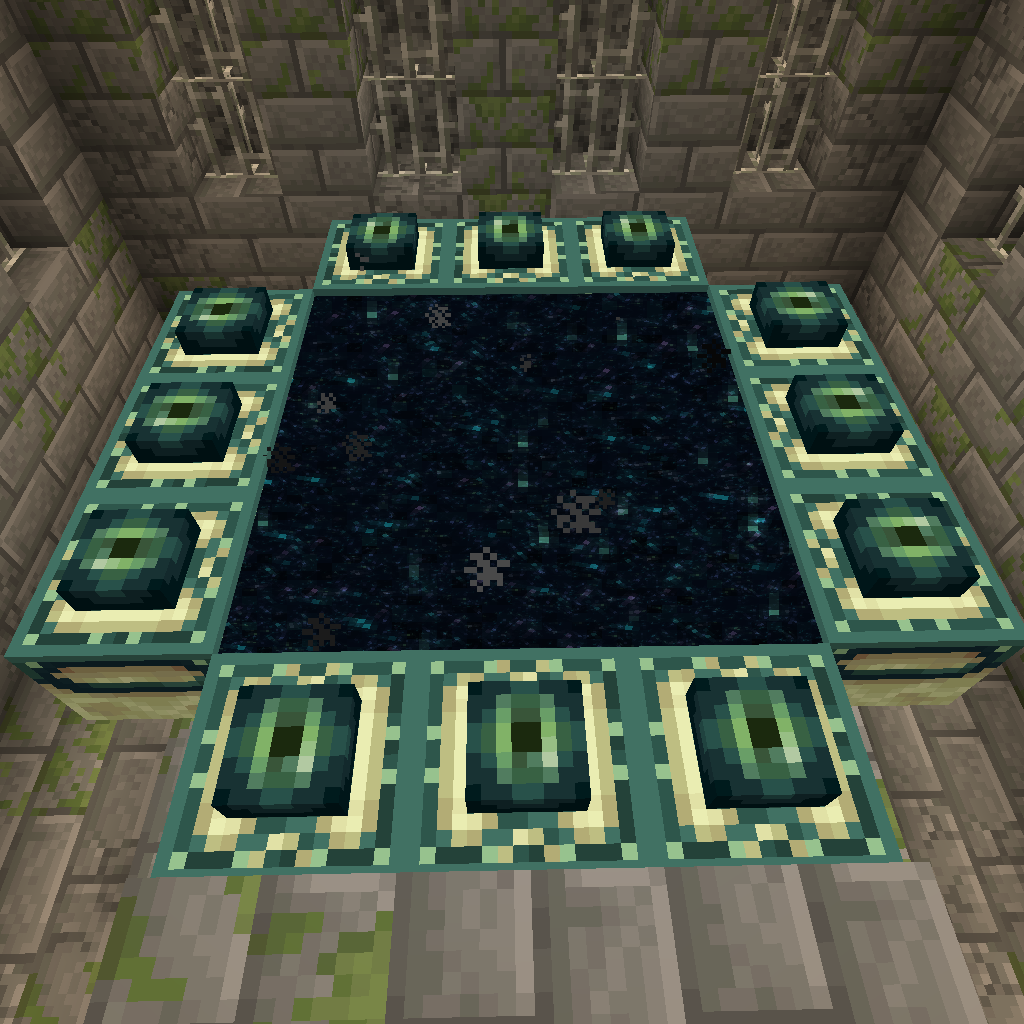
activated end portal